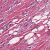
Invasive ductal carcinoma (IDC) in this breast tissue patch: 0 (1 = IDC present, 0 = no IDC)